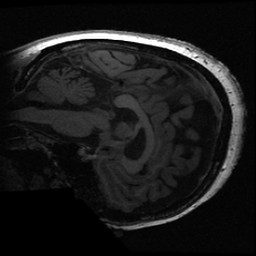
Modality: T1w
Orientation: sagittal
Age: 57
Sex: female